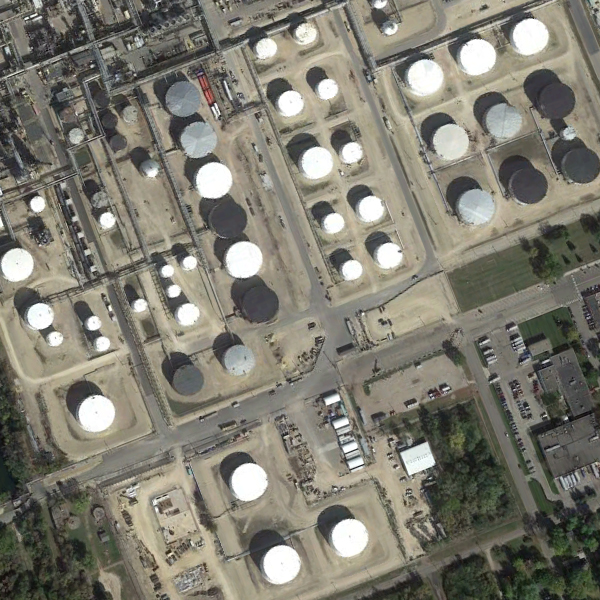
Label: StorageTanks